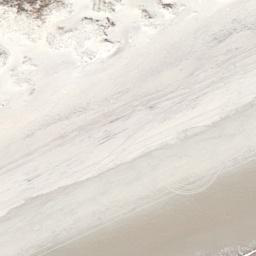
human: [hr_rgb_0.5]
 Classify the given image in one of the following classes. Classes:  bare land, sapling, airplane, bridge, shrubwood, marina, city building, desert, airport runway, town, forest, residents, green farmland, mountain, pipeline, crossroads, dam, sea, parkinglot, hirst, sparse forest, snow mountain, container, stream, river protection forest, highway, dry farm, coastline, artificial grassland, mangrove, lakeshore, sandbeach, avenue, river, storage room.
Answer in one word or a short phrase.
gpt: sandbeach